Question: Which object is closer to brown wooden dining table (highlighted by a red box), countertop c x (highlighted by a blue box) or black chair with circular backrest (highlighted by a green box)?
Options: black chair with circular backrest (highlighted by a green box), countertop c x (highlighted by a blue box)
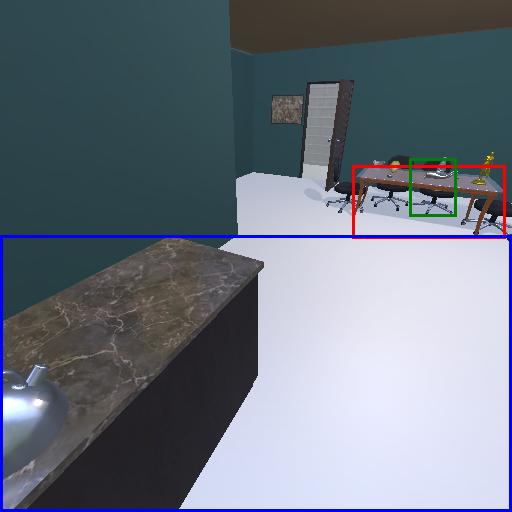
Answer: black chair with circular backrest (highlighted by a green box)